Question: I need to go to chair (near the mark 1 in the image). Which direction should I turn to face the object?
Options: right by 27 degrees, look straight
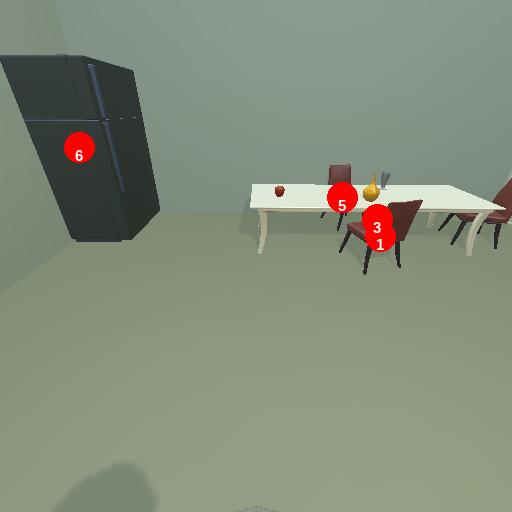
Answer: right by 27 degrees